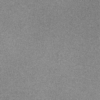
Label: dusty